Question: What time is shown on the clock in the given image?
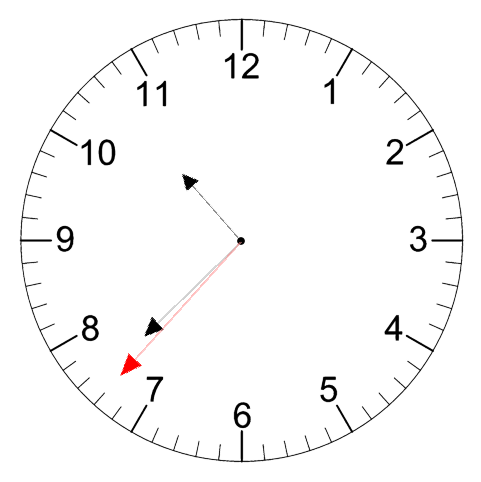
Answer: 10:37:37